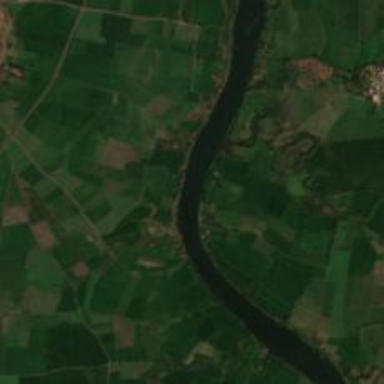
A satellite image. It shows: Beautiful river scene.